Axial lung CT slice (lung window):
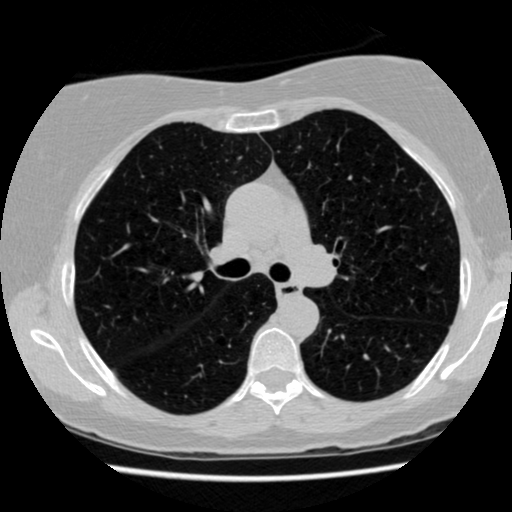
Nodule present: no